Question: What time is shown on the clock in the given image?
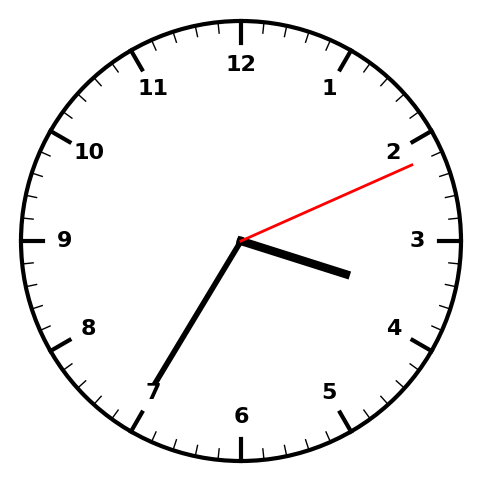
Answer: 03:35:11